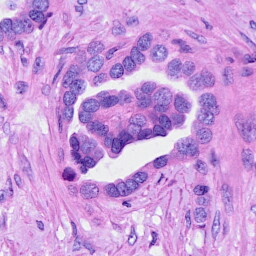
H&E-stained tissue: Ovarian